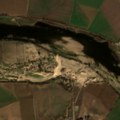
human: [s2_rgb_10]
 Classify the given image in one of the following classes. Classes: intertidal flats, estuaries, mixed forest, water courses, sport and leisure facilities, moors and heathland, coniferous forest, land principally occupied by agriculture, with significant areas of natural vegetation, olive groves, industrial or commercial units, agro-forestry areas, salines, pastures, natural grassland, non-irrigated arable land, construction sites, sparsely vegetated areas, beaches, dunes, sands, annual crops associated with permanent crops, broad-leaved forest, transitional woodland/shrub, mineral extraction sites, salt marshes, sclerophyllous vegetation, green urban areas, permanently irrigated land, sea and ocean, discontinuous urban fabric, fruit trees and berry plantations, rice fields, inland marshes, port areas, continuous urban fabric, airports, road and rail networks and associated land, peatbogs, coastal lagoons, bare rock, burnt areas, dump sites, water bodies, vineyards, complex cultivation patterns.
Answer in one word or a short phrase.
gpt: permanently irrigated land, complex cultivation patterns, land principally occupied by agriculture, with significant areas of natural vegetation, beaches, dunes, sands, water courses